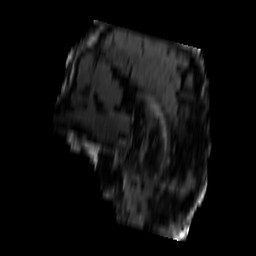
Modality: FLAIR
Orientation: sagittal
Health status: ill
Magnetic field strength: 3 T